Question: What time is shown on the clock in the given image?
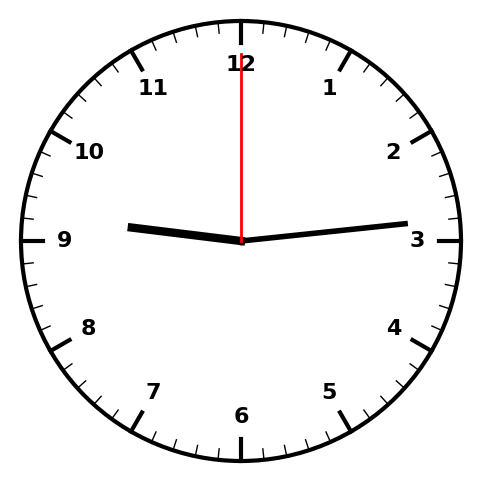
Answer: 09:14:00